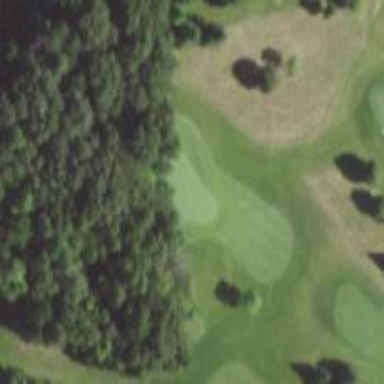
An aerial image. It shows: Golf fairway in the image.